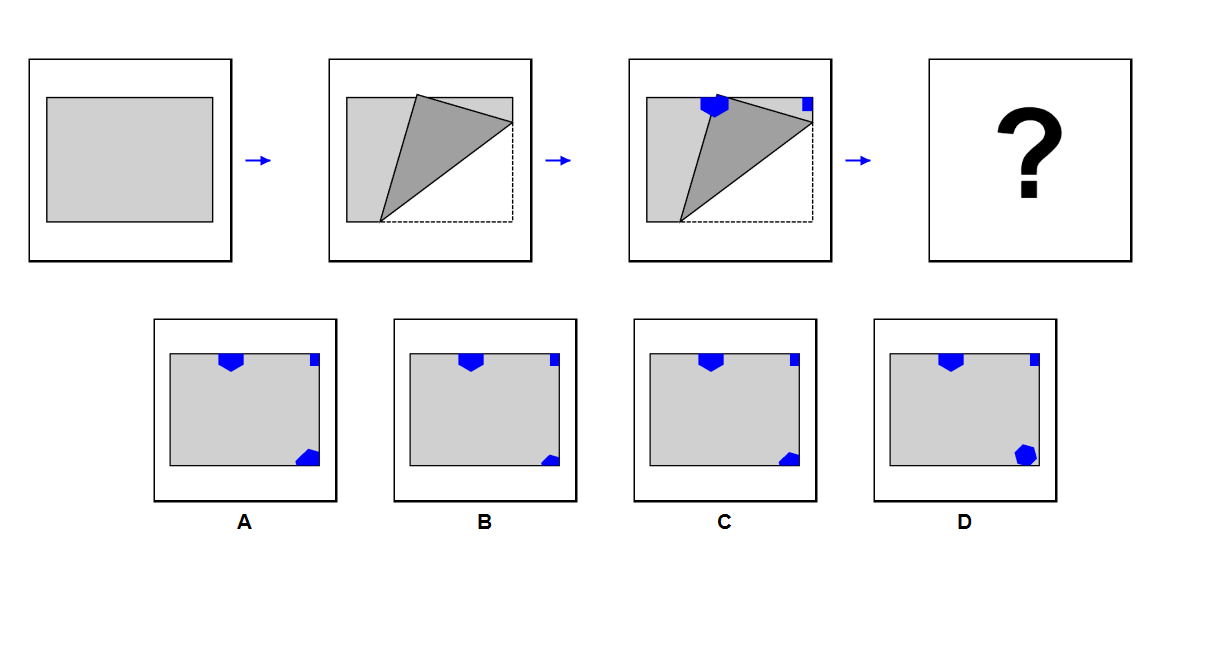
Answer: C